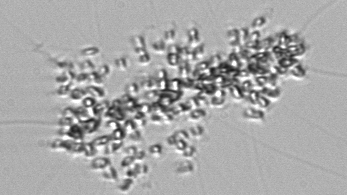
Label: Chaetoceros_didymus_TAG_external_flagellate